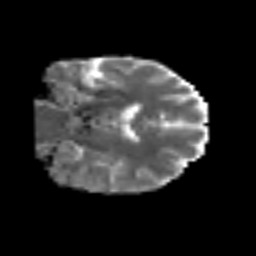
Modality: MD
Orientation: coronal
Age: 53
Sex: male
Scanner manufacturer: siemens
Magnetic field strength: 3 T
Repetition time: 6.1 s
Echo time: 0.101 s